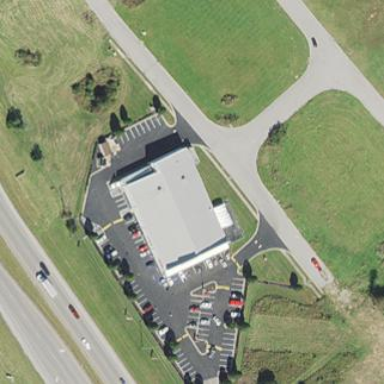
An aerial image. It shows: Retail building.